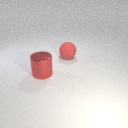
large red rubber sphere behind large red metal cylinder